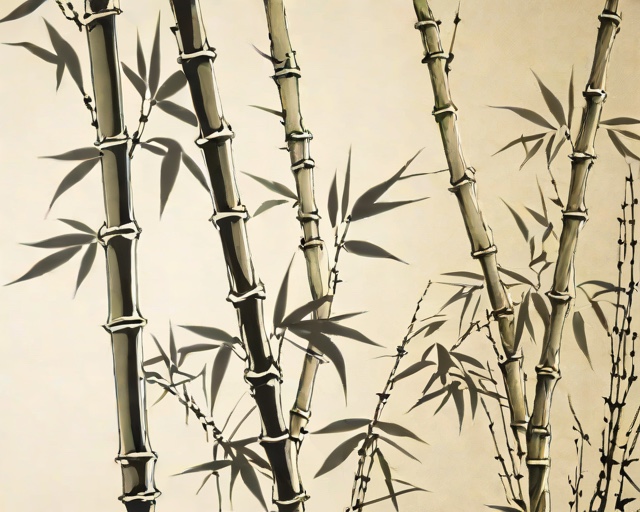
Category: Thank You